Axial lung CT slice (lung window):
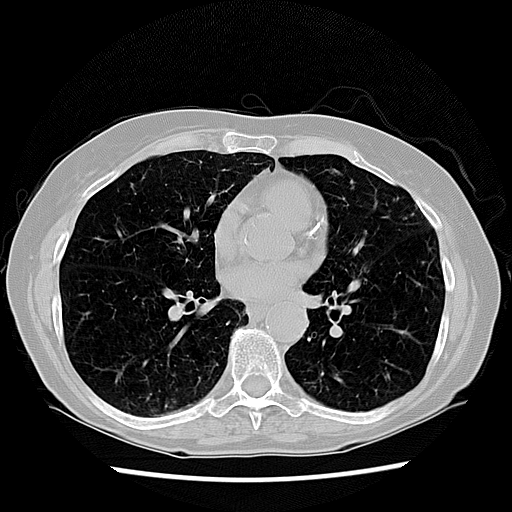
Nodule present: no